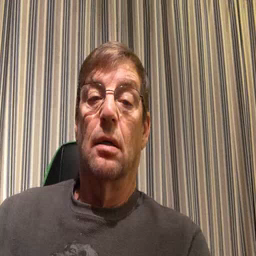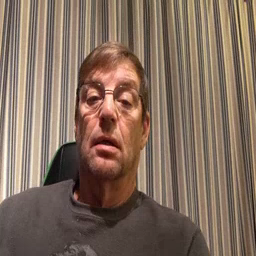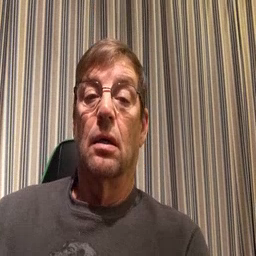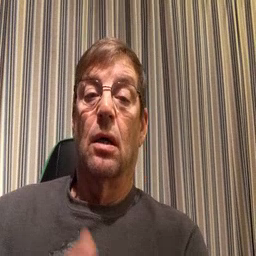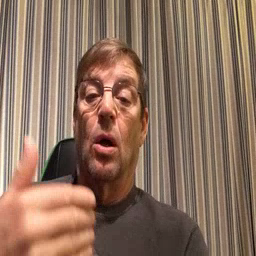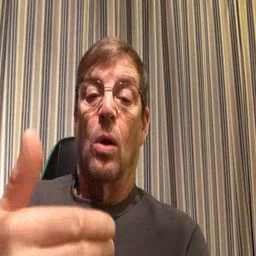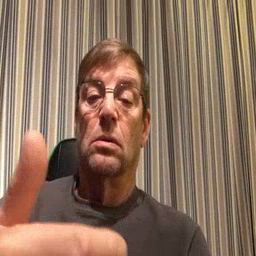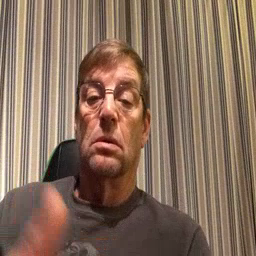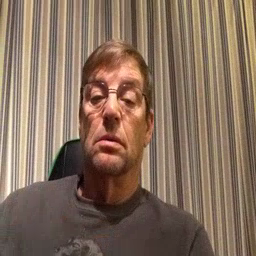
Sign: close